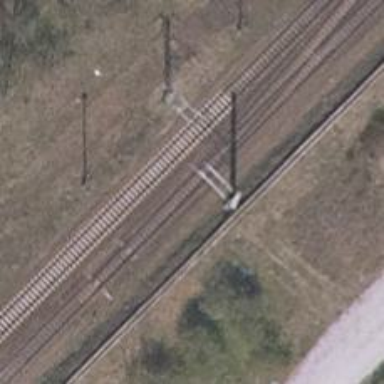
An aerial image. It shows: Railway switch.